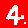
Digit: 4